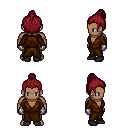
a pixel art fantasy rpg character, male body template, human, dark skin, brown robe, magenta pants, brunette short topknot hairstyle, metal gloves, black shoes, four views (front, back, left, right), 2x2 character sprite sheet, small pixel art, hard edges, no anti-aliasing